Interaction volume radius: 5 \u00c5
Interaction volume height: 25 \u00c5
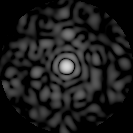
Disorder parameter: 0.8269